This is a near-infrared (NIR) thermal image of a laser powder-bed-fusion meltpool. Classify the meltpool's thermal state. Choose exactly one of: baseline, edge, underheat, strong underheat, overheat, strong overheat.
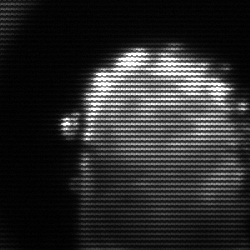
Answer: baseline